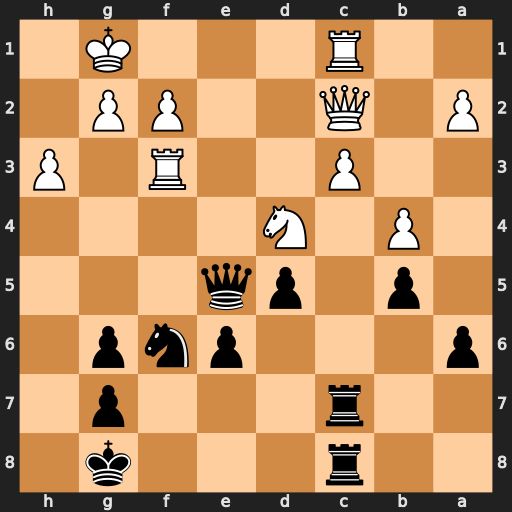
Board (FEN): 2r3k1/2r3p1/p3pnp1/1p1pq3/1P1N4/2P2R1P/P1Q2PP1/2R3K1
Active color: b
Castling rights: -
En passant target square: -
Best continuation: Qxd4 cxd4 Rxc2 Rxc2 Rxc2